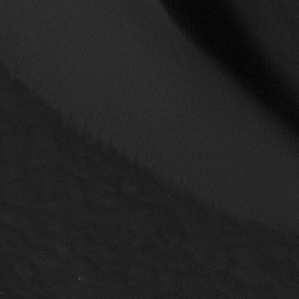
Label: non_frost